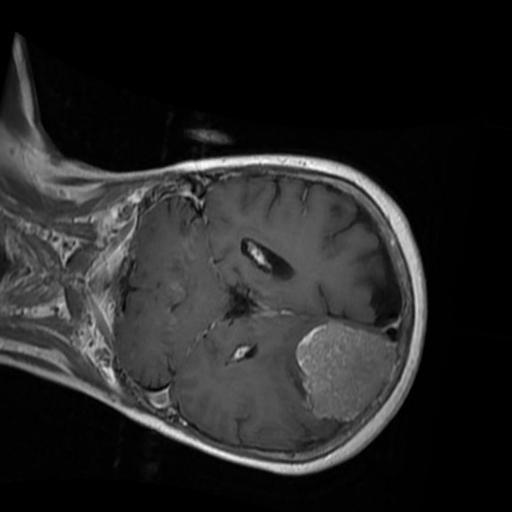
Label: brain_menin